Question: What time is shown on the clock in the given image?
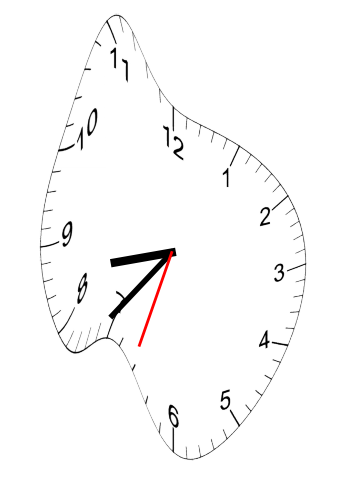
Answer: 08:36:33